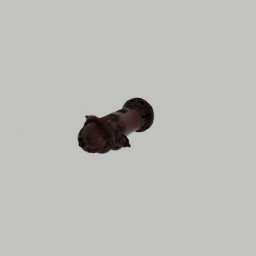
Label: architecture